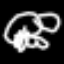
Label: frog